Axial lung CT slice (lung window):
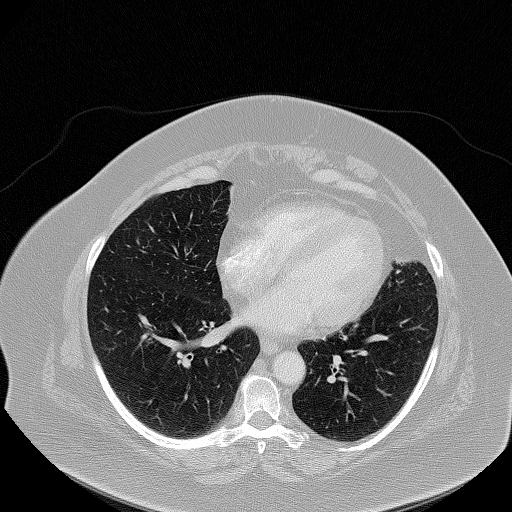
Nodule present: no